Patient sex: M
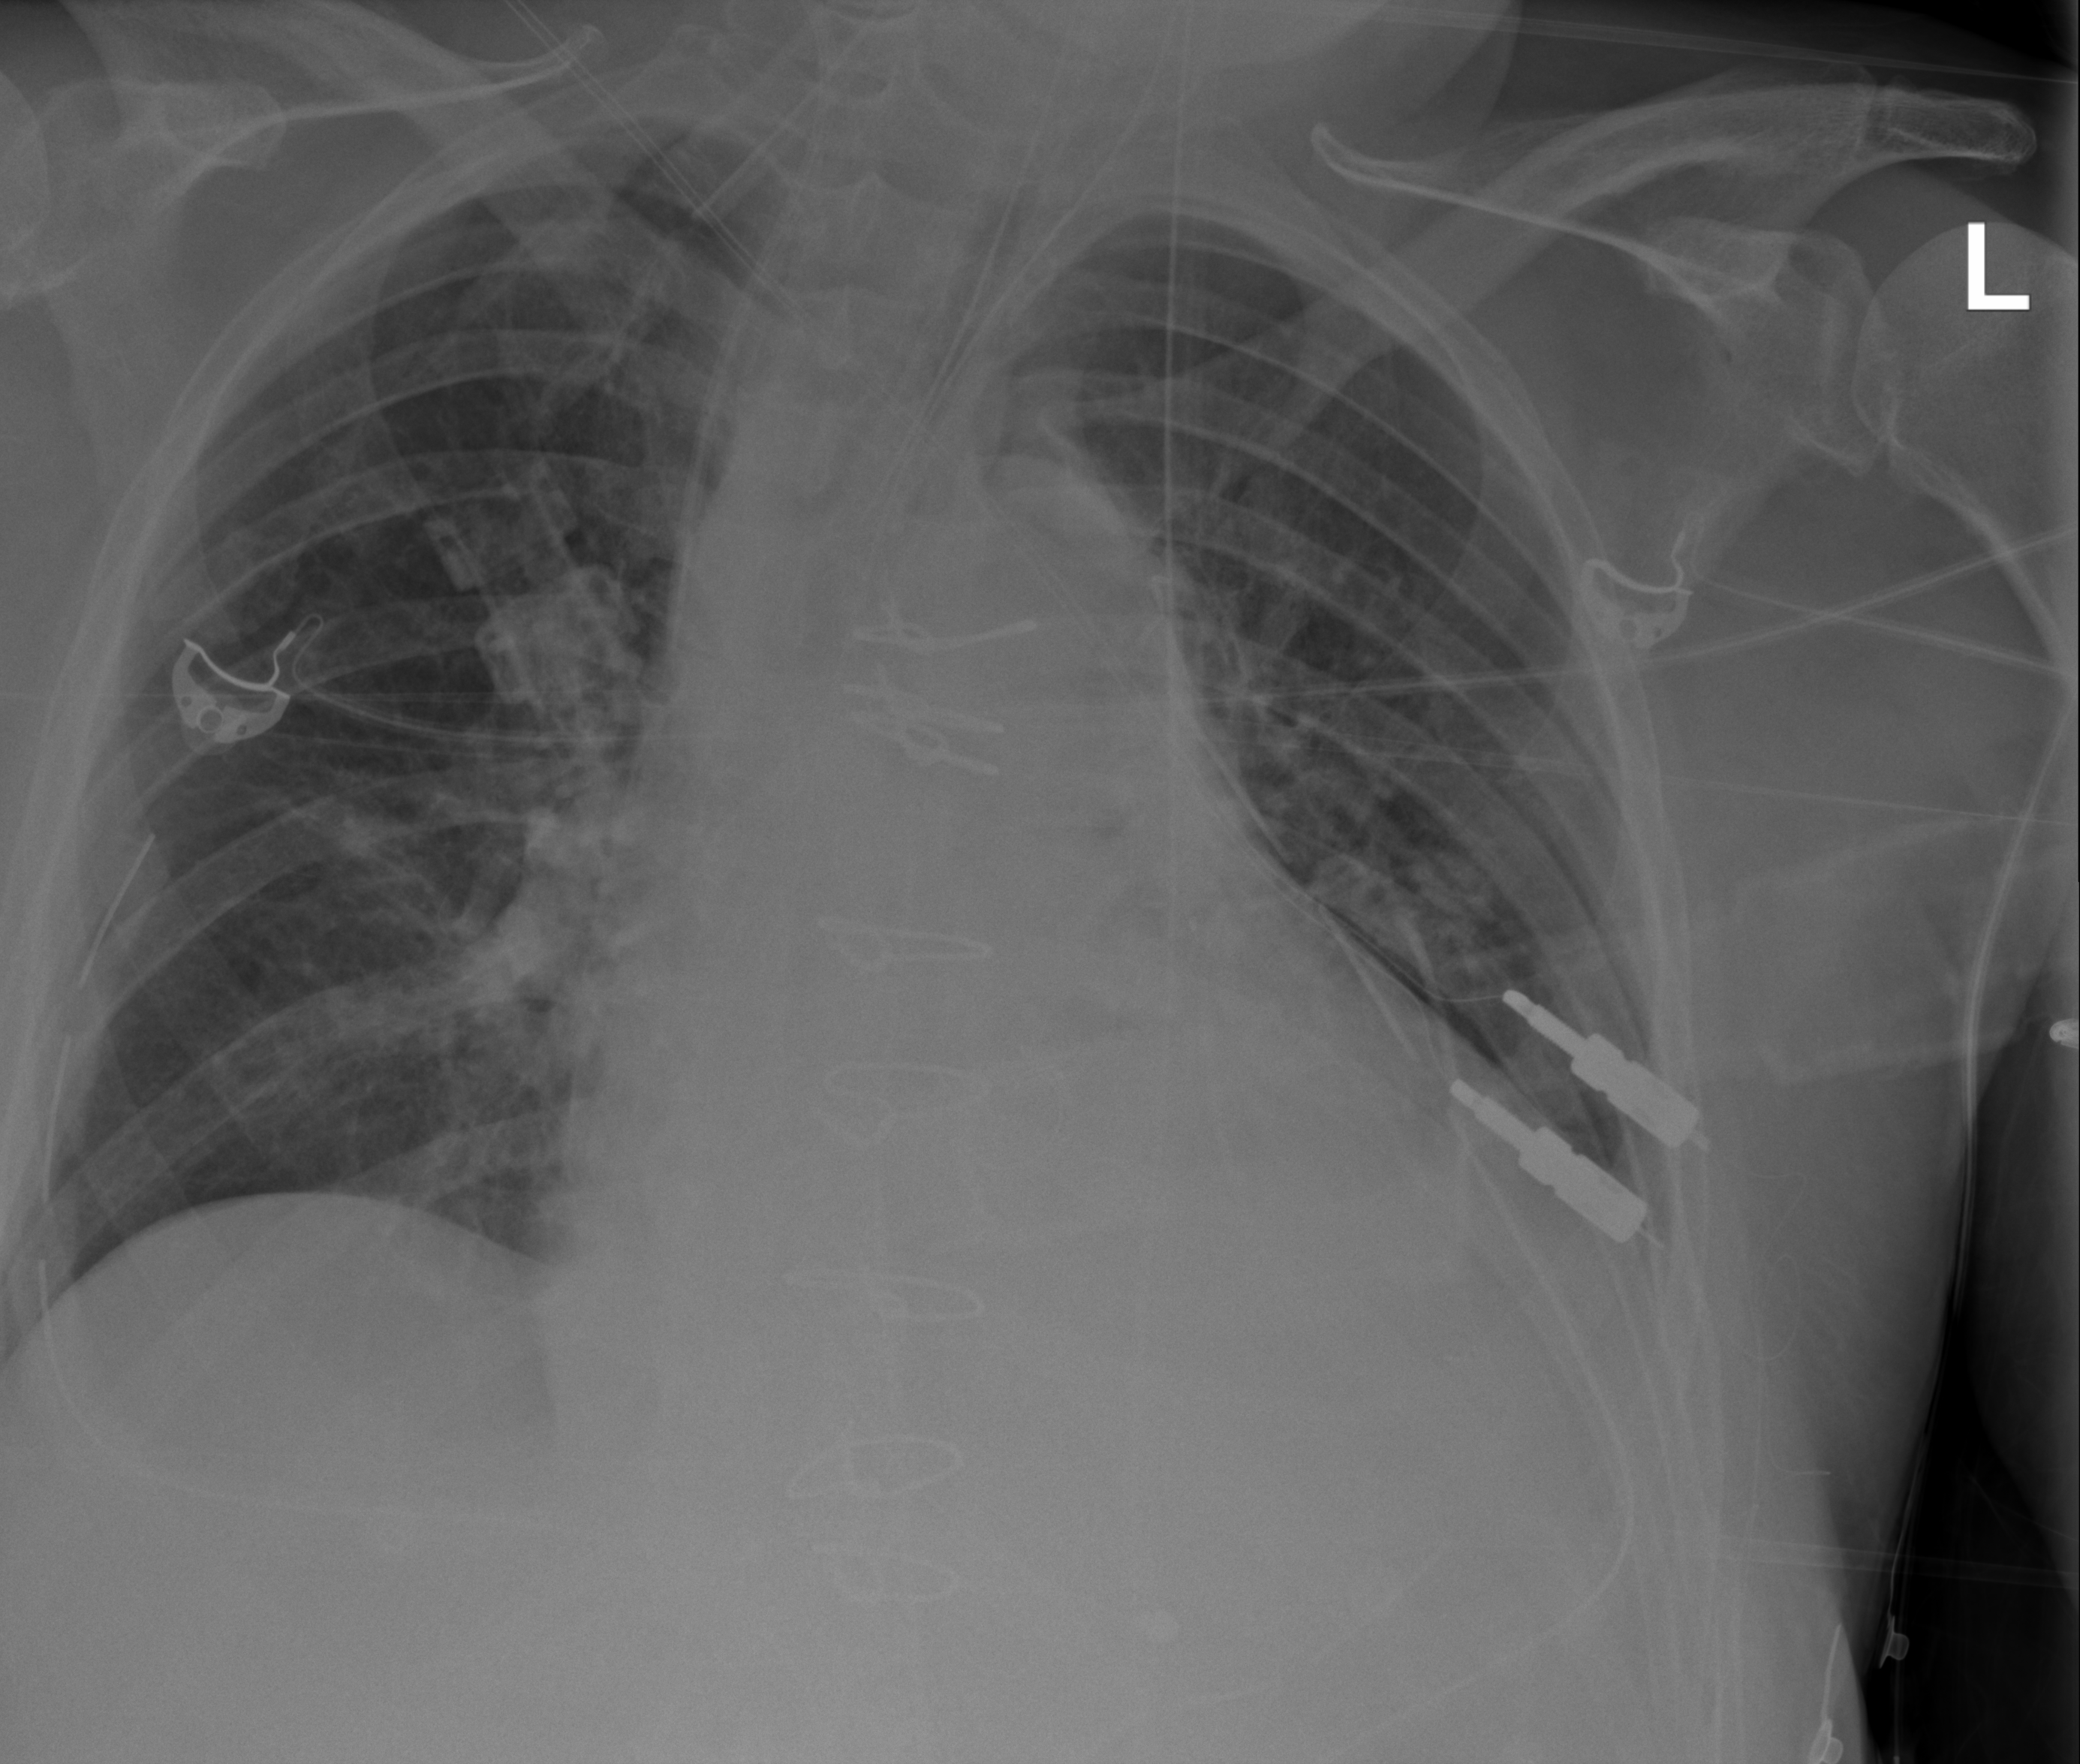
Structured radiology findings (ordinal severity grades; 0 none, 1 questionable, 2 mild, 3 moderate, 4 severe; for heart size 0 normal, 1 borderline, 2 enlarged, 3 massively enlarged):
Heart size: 3
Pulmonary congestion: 0
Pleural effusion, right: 0
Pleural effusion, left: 2
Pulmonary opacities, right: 0
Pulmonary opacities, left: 0
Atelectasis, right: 0
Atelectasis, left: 2